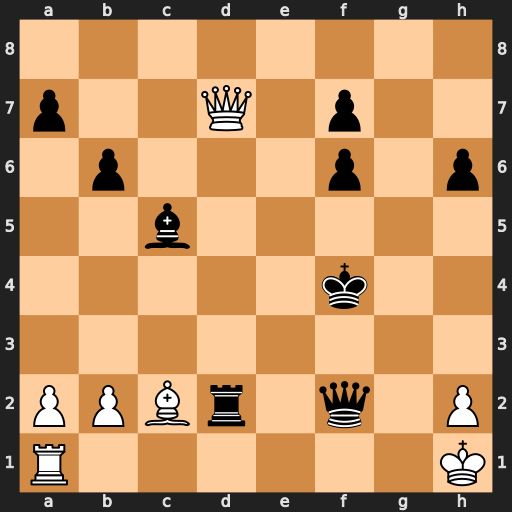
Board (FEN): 8/p2Q1p2/1p3p1p/2b5/5k2/8/PPBr1q1P/R6K
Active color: w
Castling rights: -
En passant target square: -
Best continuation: Qf5+ Ke3 Qe4#